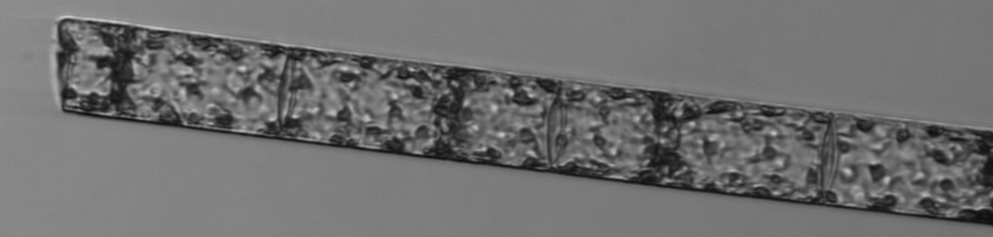
Label: Guinardia_flaccida